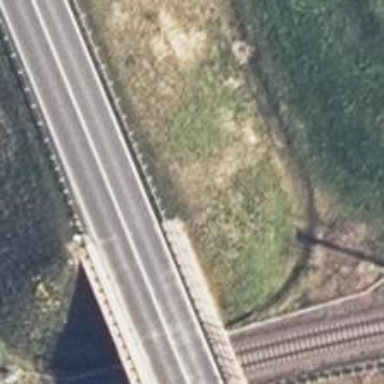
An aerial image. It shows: Asphalt road bridge for motor vehicles at the primary highway level.